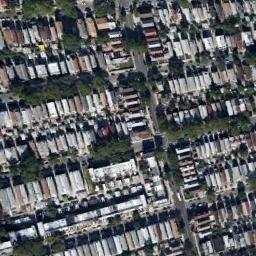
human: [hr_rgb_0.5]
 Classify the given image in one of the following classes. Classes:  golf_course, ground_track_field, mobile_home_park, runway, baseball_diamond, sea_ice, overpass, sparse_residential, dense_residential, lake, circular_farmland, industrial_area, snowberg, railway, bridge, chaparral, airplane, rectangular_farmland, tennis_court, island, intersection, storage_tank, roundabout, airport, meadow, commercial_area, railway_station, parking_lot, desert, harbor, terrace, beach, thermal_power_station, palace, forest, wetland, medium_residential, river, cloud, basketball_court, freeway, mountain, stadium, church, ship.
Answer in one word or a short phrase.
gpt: dense_residential